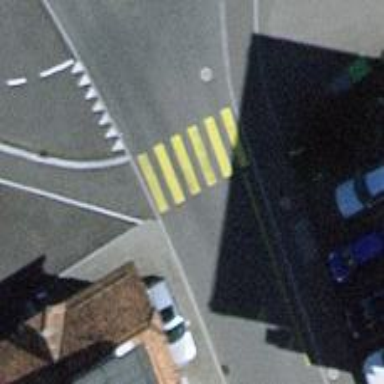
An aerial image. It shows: Marked zebra crossing on the road.